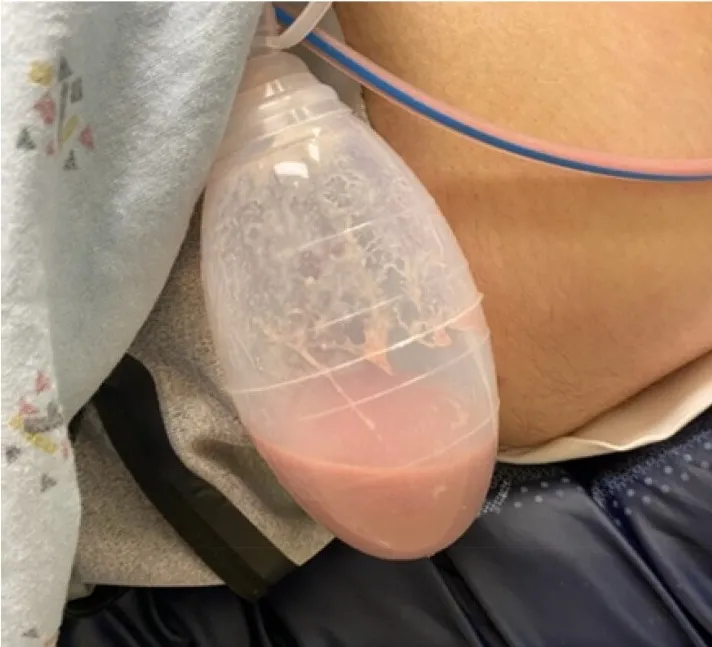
Purulent drainage from subcutaneous Jackson-Pratt drain, POD 7.
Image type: medical_photograph (other_medical_photograph)